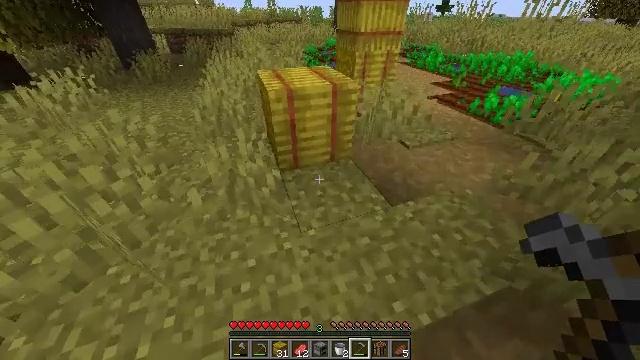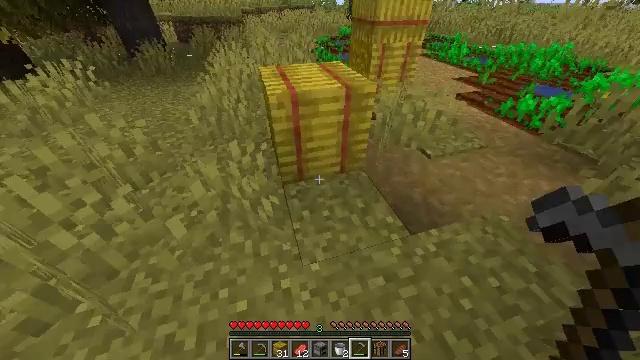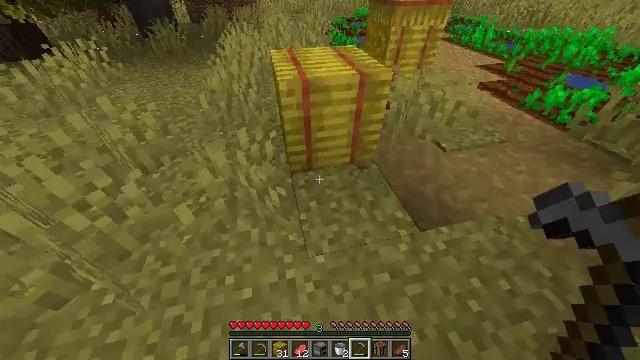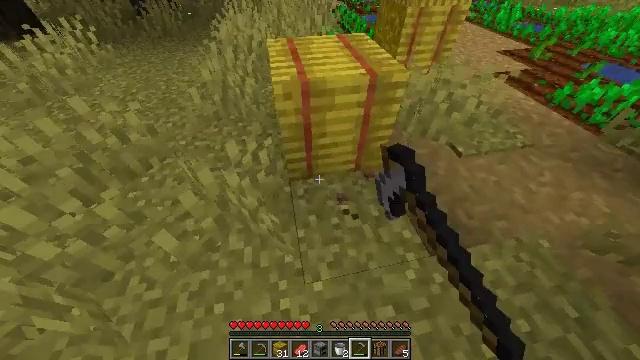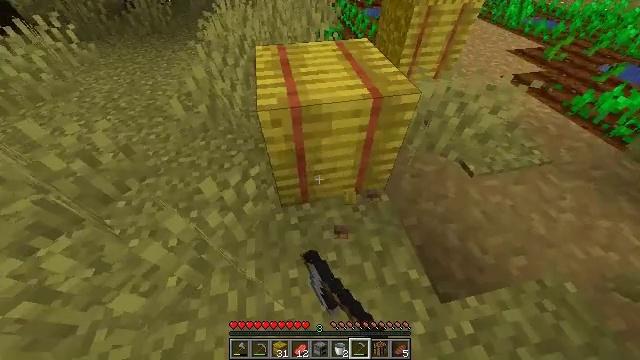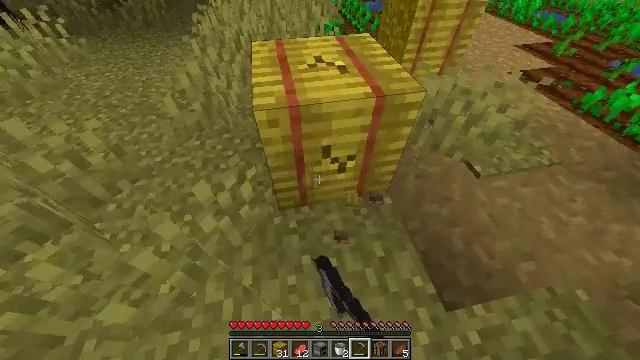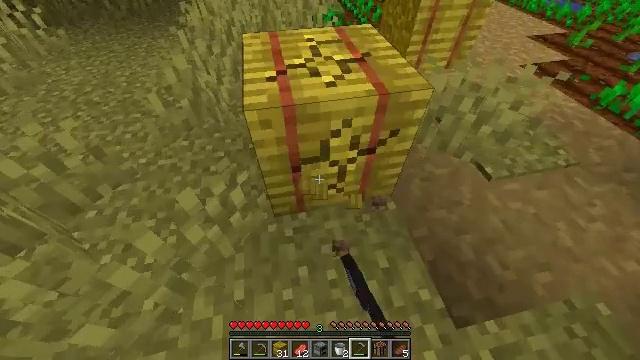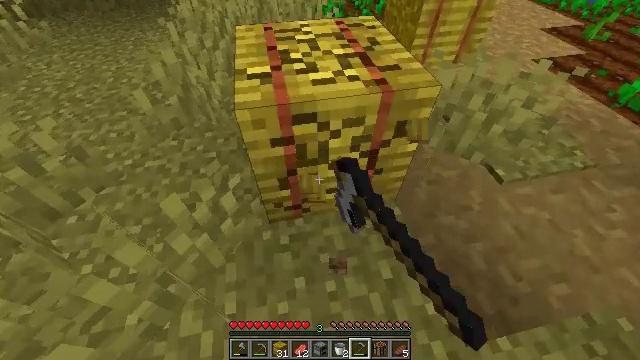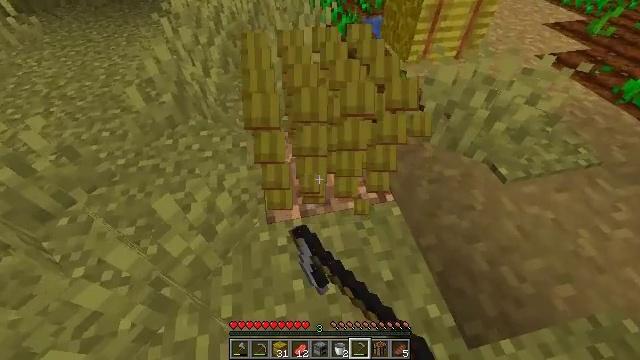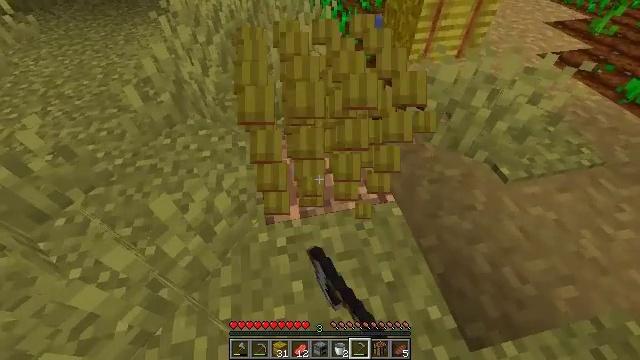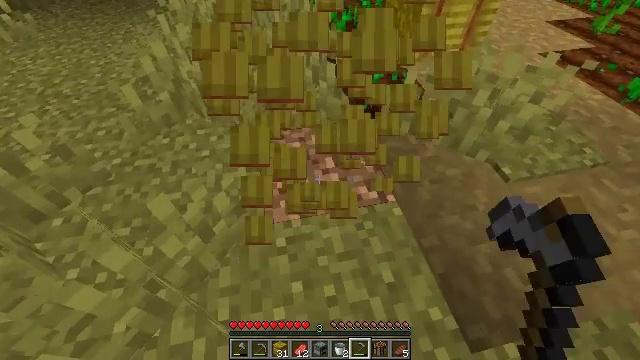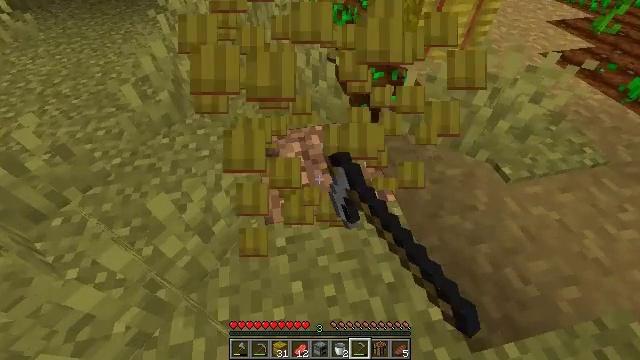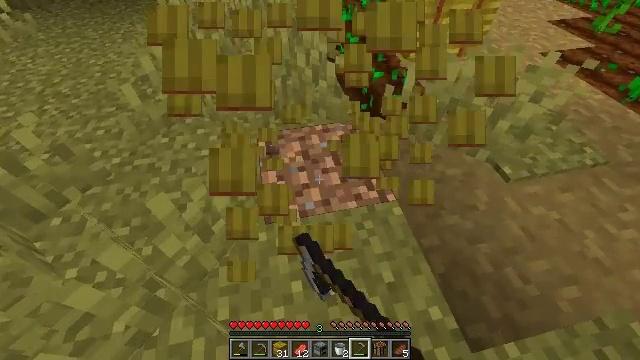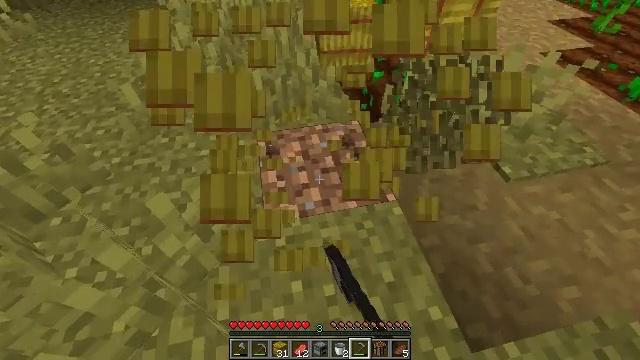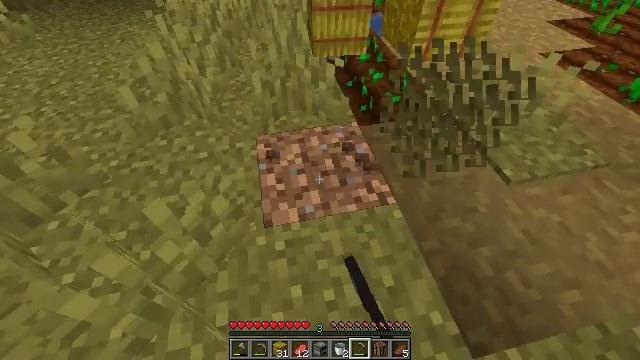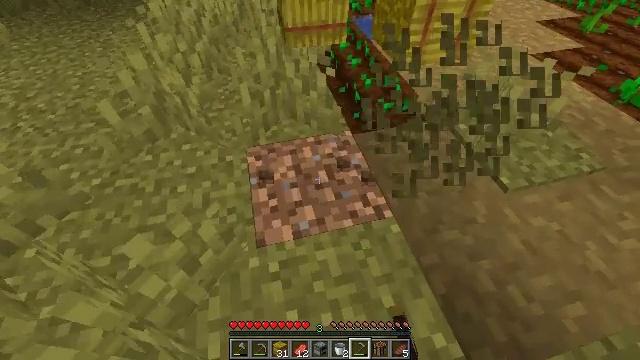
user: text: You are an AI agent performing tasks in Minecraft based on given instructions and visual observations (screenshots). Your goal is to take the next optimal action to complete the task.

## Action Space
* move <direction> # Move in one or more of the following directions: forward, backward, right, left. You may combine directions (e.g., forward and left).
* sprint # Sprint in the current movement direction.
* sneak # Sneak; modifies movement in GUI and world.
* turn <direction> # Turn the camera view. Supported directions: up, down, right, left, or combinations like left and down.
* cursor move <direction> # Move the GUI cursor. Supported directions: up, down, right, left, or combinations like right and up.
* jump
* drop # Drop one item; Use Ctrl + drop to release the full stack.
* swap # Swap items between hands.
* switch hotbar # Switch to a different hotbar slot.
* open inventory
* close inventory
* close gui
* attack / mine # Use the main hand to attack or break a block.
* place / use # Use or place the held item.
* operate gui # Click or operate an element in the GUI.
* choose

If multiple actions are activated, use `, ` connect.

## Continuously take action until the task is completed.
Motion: motion action
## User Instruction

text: Harvest hay blocks from the village.
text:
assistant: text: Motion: move forward, turn left and down
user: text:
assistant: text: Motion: move forward, turn left and down, attack / mine
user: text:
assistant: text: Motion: move forward, turn left and down, attack / mine
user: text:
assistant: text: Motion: turn down, attack / mine
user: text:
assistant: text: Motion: attack / mine
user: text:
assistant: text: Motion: attack / mine
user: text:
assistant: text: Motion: attack / mine
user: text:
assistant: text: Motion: attack / mine
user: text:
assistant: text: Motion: attack / mine
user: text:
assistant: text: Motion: attack / mine
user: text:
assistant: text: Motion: attack / mine
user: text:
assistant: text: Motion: attack / mine
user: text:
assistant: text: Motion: no_op
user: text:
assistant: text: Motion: move forward
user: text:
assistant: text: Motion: move forward, turn right
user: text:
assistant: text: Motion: move forward, turn right
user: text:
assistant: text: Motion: move forward, turn right
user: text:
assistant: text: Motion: turn right
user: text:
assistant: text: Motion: turn right
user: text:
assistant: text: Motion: turn right
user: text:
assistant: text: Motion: turn right
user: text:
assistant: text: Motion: turn right and up
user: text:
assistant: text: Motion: move forward, turn right and up
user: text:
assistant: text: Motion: move forward and move right, turn right and up
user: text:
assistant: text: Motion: move forward and move right, turn up
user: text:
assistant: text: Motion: move forward and move right, turn up
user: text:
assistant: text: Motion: move forward and move right, turn up
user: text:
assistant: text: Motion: move forward and move right, turn up
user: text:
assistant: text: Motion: move forward and move right, turn left and up
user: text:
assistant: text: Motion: move forward and move right, turn left and up